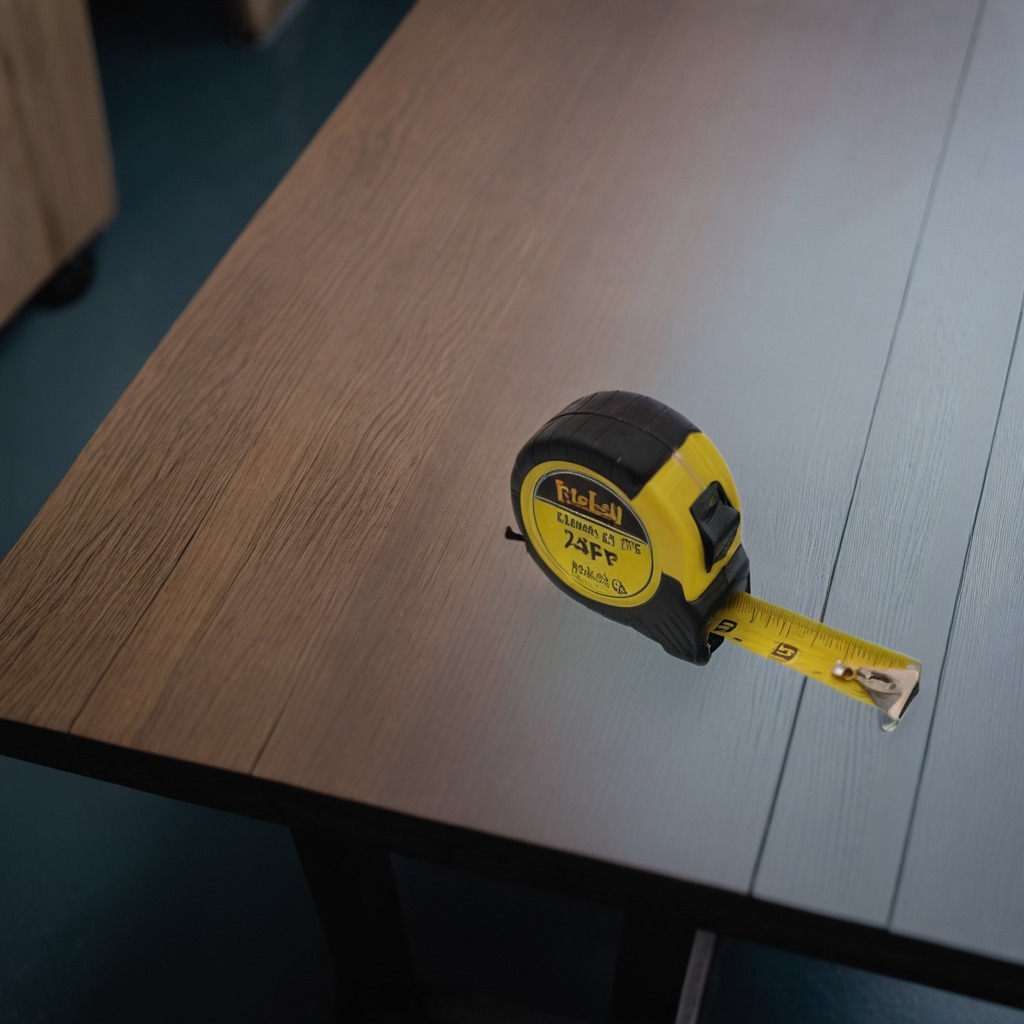
A measuring tape is lying on a table.